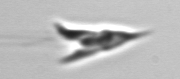
Label: Chrysochromulina_lanceolata